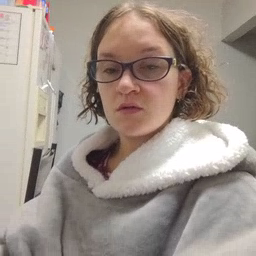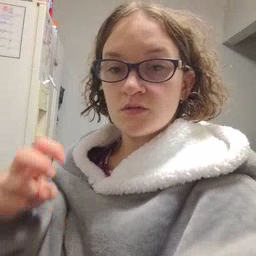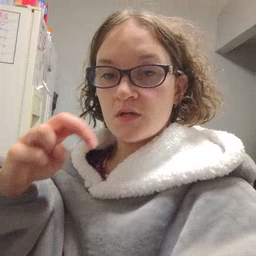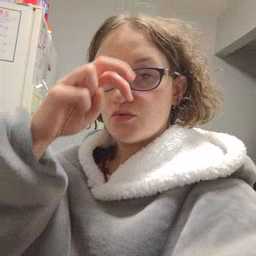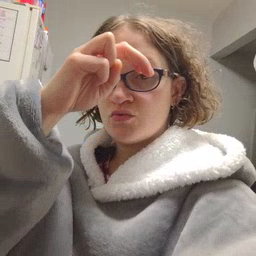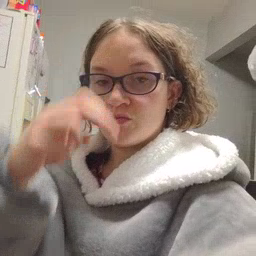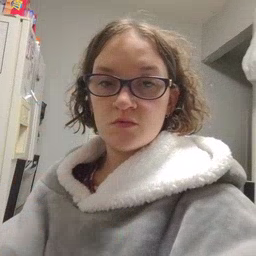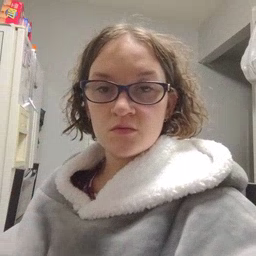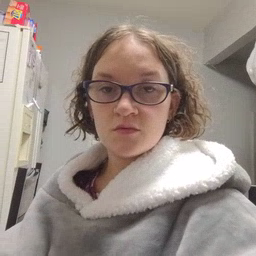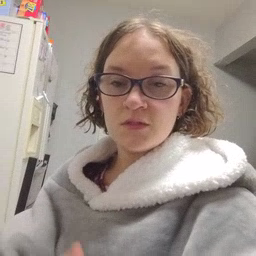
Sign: stairs